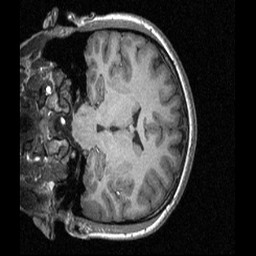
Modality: T1w
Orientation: coronal
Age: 19
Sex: female